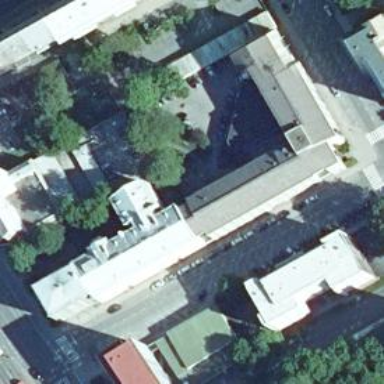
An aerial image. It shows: Building with grey roof.